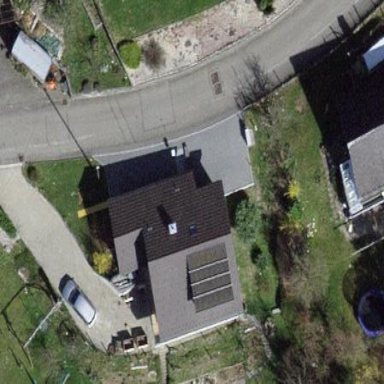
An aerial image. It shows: Building with tile roof.